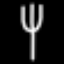
Label: fork